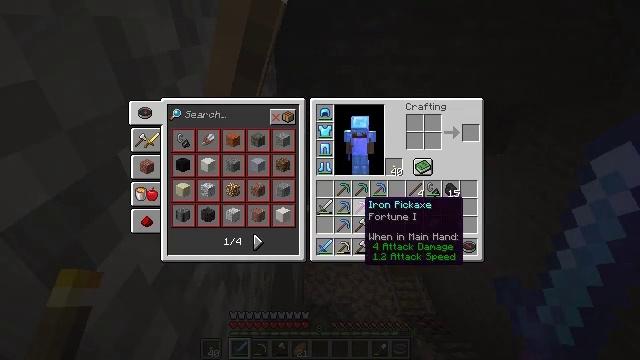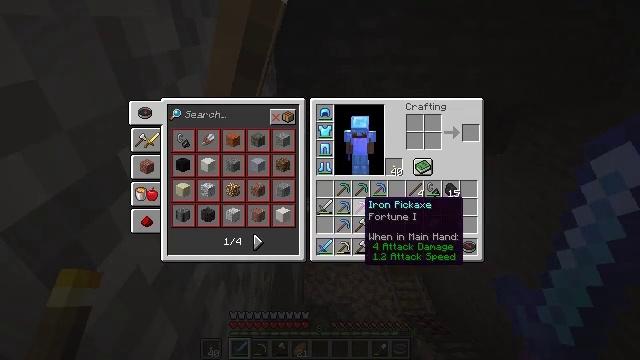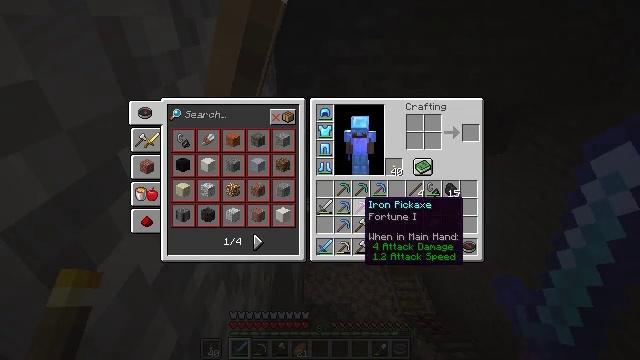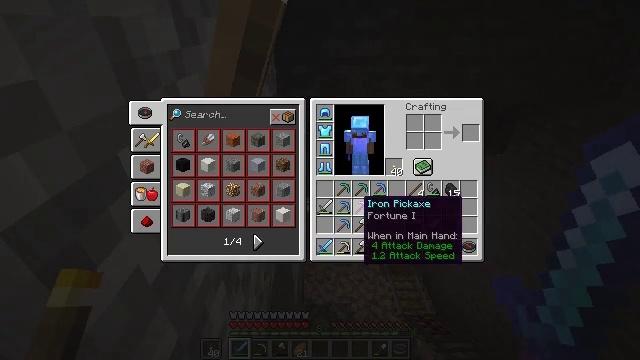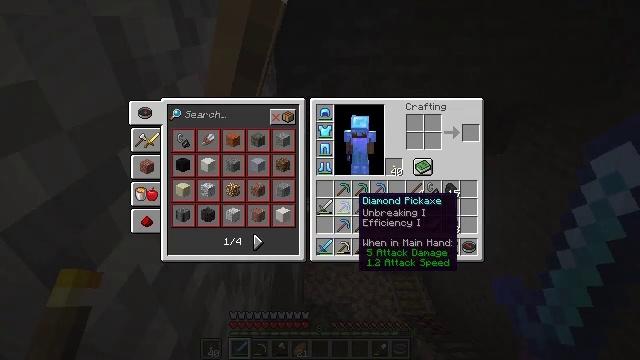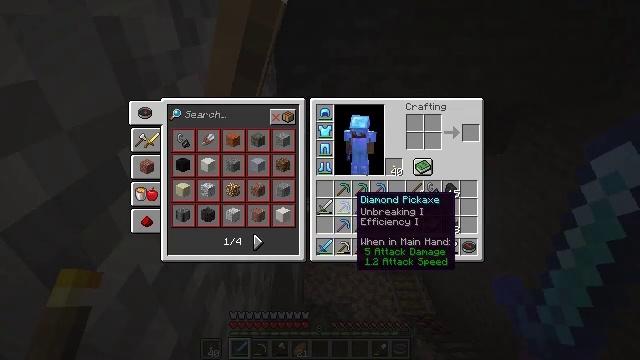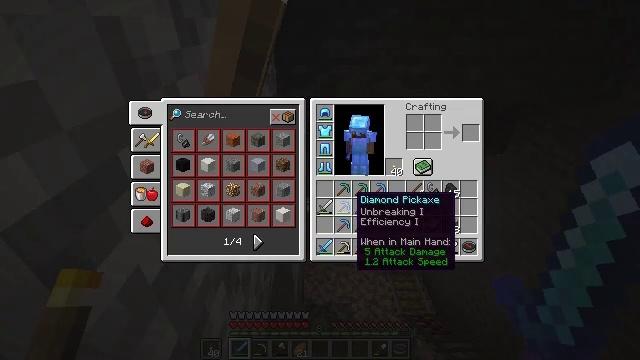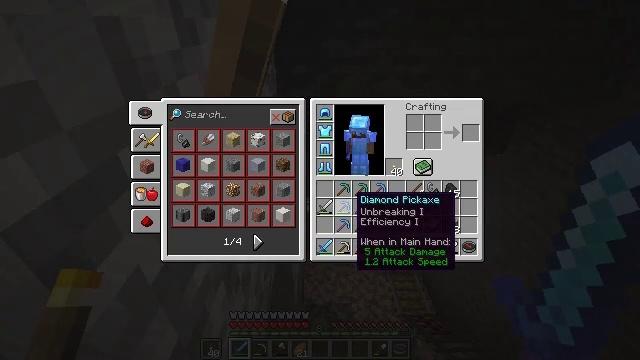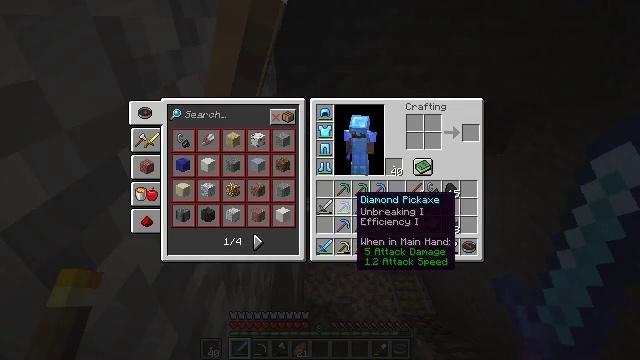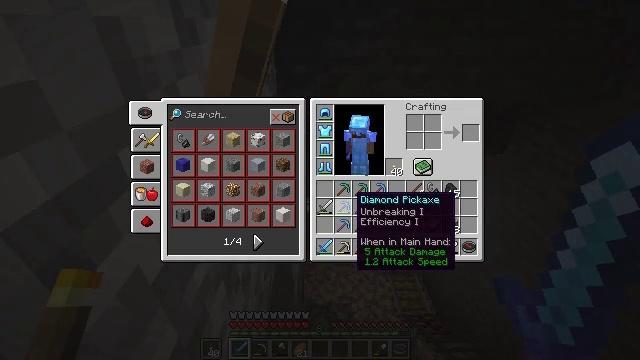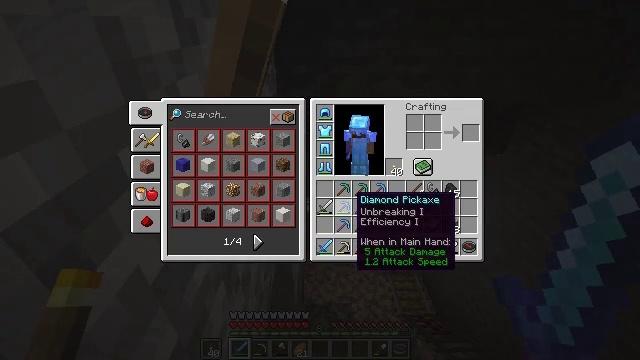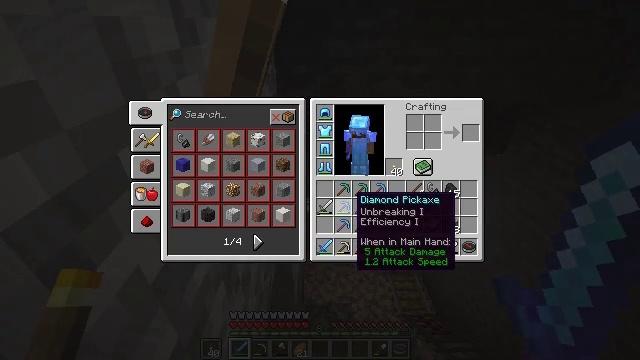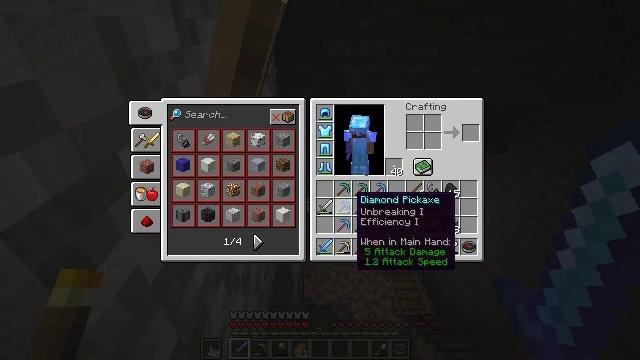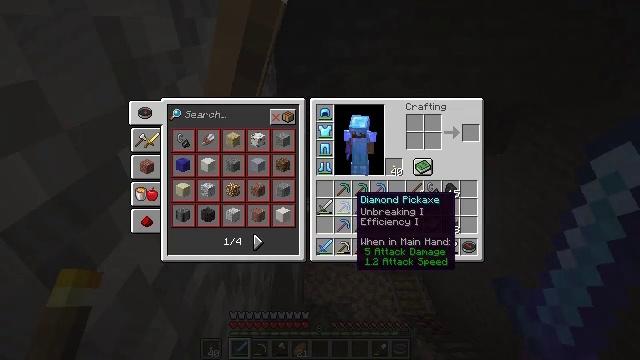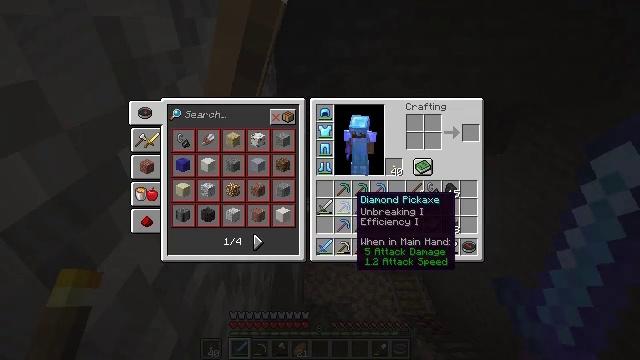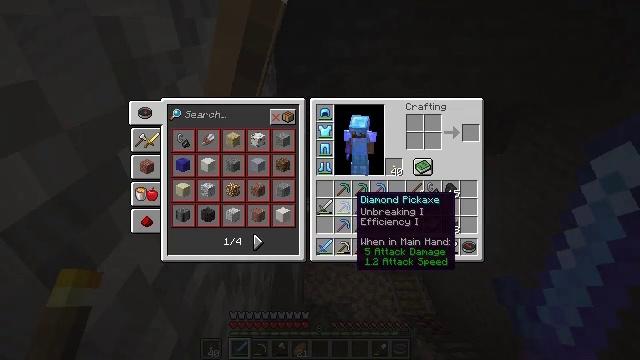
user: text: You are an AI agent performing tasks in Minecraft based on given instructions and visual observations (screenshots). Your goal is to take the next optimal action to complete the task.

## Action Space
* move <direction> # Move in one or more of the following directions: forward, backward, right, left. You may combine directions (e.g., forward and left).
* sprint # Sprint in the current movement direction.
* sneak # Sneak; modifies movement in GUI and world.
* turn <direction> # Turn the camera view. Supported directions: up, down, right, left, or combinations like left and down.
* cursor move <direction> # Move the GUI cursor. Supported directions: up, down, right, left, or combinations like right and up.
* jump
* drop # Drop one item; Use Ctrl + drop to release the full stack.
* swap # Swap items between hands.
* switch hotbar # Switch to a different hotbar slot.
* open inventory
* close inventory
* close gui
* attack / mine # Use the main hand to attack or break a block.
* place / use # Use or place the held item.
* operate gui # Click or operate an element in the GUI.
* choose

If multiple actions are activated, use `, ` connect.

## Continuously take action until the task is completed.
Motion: motion action
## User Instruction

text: Remove the redstone wall torch by mining.
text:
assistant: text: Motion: move forward
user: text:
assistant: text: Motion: move forward
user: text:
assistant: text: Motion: move forward
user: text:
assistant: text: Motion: move forward
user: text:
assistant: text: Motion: move forward
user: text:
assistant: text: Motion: move forward and move right
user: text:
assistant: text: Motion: move forward and move right
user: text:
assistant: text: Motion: move forward and move right
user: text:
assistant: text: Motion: move forward and move right
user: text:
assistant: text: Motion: move forward and move right
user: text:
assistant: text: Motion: move forward and move right
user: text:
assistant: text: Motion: move forward
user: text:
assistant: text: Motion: move forward
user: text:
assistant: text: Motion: move forward
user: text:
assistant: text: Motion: move forward
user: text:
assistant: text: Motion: move forward
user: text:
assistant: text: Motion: move forward, close inventory
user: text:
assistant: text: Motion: move forward, close inventory
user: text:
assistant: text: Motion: move forward, close inventory
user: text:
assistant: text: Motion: move forward, close inventory
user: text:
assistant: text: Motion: move forward
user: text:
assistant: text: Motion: move forward
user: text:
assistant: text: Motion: move forward
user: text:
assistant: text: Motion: move forward
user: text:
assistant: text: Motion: move forward
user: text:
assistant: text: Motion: move forward
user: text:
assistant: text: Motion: move forward
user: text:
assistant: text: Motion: move forward
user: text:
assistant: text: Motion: move forward
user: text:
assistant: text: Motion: move forward